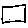
Label: square